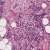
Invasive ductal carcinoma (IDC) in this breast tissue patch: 1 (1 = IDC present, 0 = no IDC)